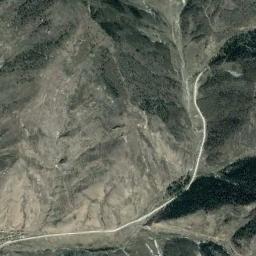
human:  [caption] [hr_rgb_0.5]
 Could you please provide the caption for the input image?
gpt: The mountain is uneven and rough .

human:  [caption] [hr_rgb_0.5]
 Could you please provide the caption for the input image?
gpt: Half of the area on this mountain is covered by vegetation .

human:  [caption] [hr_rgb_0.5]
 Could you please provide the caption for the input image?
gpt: The folded mountain consists of some ridges and valleys and a road goes through the mountain .

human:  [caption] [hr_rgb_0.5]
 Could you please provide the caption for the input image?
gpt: The mountain is full of black soil .

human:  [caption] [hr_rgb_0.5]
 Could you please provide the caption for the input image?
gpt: There are some ridges and a river on the mountain .